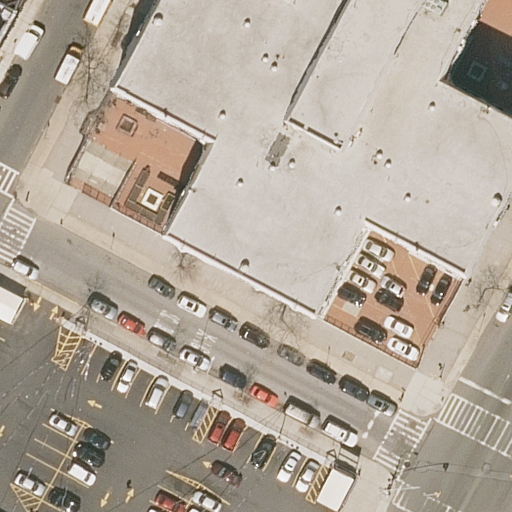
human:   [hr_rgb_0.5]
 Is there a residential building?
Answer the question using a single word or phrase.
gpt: yes

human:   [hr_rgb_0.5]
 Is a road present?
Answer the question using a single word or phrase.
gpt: yes

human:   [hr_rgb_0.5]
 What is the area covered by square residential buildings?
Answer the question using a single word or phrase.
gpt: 0m2

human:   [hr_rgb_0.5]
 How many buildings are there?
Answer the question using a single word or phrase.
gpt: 3

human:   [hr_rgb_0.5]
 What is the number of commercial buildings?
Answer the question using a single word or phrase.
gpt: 0

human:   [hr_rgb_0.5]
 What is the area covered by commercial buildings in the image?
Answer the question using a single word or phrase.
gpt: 0m2

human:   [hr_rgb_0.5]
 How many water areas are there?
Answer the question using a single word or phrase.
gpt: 0

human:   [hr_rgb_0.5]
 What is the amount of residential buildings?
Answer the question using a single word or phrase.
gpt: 3

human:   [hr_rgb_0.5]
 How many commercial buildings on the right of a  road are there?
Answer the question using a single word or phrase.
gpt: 0

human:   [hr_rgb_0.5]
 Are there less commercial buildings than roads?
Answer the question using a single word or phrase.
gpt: yes

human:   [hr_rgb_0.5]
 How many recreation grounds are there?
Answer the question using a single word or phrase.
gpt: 0

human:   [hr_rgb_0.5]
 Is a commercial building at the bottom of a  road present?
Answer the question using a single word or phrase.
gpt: no

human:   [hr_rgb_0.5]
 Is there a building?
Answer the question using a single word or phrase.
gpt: yes

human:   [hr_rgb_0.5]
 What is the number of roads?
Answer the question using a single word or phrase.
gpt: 8

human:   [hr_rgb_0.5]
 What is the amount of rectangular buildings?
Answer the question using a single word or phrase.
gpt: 3

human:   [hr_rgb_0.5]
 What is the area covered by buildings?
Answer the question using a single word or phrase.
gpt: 220m2

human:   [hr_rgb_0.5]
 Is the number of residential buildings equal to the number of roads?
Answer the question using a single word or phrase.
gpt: no

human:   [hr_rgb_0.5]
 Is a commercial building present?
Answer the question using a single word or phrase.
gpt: no

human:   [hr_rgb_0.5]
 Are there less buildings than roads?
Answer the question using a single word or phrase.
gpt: yes

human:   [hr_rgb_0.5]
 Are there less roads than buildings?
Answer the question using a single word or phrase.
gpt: no

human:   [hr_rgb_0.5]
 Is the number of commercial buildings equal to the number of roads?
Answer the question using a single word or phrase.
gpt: no

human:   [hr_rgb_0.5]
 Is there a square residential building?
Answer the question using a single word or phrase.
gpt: no

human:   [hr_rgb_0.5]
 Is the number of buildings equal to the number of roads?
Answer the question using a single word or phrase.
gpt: no

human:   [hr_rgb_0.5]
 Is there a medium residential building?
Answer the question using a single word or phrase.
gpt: yes

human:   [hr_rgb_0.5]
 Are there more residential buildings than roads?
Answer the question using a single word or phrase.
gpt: no

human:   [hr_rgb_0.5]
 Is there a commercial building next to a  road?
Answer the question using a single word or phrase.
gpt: no

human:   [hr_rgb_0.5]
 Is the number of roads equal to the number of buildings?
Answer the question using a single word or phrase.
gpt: no

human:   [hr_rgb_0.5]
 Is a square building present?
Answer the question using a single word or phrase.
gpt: no

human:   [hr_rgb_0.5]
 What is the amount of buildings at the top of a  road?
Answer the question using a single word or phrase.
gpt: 3

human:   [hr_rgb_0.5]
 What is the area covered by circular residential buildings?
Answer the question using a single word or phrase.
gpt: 0m2

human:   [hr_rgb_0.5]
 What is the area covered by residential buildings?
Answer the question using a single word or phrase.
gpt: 220m2

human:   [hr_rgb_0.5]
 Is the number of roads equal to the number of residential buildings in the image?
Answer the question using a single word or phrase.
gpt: no

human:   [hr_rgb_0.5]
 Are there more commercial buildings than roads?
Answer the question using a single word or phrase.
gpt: no

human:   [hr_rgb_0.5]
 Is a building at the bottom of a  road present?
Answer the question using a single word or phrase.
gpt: no

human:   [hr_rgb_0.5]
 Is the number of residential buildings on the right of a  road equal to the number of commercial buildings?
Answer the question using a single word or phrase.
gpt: no

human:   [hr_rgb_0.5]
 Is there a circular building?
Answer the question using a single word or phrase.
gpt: no

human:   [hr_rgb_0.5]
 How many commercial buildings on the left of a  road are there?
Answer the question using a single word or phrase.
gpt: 0

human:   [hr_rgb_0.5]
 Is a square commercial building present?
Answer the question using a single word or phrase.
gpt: no

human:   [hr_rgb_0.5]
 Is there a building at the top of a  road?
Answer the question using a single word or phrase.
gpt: yes

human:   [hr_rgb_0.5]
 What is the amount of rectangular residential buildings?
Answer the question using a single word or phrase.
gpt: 3

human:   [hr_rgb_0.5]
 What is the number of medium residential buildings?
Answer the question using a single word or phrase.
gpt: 1

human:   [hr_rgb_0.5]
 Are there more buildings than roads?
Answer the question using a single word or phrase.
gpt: no

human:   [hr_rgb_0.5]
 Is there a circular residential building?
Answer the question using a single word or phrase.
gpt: no

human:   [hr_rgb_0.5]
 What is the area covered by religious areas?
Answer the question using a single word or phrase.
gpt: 0m2

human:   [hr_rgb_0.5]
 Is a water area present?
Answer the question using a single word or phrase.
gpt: no

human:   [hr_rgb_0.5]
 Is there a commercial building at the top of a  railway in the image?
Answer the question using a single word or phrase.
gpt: no

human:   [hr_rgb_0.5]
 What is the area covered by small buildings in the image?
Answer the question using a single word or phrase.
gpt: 3m2

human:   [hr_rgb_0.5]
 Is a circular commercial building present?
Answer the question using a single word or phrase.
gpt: no

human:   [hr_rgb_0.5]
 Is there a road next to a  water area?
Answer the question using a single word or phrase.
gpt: no

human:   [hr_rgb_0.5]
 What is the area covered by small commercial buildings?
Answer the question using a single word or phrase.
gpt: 0m2

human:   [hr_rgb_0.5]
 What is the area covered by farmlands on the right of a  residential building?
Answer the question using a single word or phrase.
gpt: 0m2

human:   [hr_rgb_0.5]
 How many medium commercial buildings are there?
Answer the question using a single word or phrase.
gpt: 0

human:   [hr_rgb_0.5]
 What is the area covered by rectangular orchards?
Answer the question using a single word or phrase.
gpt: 0m2

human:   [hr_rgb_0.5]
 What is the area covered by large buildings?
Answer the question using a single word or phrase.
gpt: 0m2

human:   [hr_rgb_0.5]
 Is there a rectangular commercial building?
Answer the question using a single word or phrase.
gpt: no

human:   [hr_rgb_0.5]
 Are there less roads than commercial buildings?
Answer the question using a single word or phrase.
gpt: no

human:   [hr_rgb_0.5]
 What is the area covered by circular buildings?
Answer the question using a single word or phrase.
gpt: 0m2

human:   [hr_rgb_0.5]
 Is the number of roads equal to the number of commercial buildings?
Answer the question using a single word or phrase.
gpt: no

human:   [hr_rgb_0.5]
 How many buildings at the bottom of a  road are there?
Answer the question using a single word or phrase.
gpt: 0

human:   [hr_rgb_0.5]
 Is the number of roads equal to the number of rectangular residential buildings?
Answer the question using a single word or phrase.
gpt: no

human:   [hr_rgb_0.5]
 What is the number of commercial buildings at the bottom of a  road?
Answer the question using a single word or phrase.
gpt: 0

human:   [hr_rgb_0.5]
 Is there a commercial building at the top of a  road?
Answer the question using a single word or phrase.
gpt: no

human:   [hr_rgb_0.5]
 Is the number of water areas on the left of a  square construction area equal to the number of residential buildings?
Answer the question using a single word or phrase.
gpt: no

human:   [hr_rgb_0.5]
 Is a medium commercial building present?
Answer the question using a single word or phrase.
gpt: no